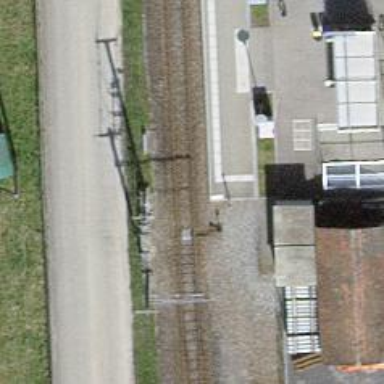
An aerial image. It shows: Railway switch.